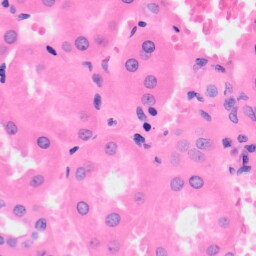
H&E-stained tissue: Kidney